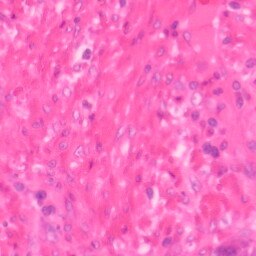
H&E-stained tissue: Colon